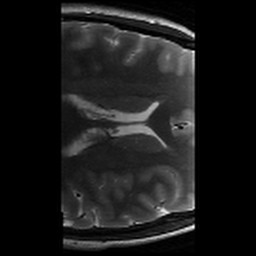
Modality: T2w
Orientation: axial
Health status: healthy
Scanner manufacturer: siemens
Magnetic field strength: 3 T
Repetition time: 8.02 s
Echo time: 0.08 s